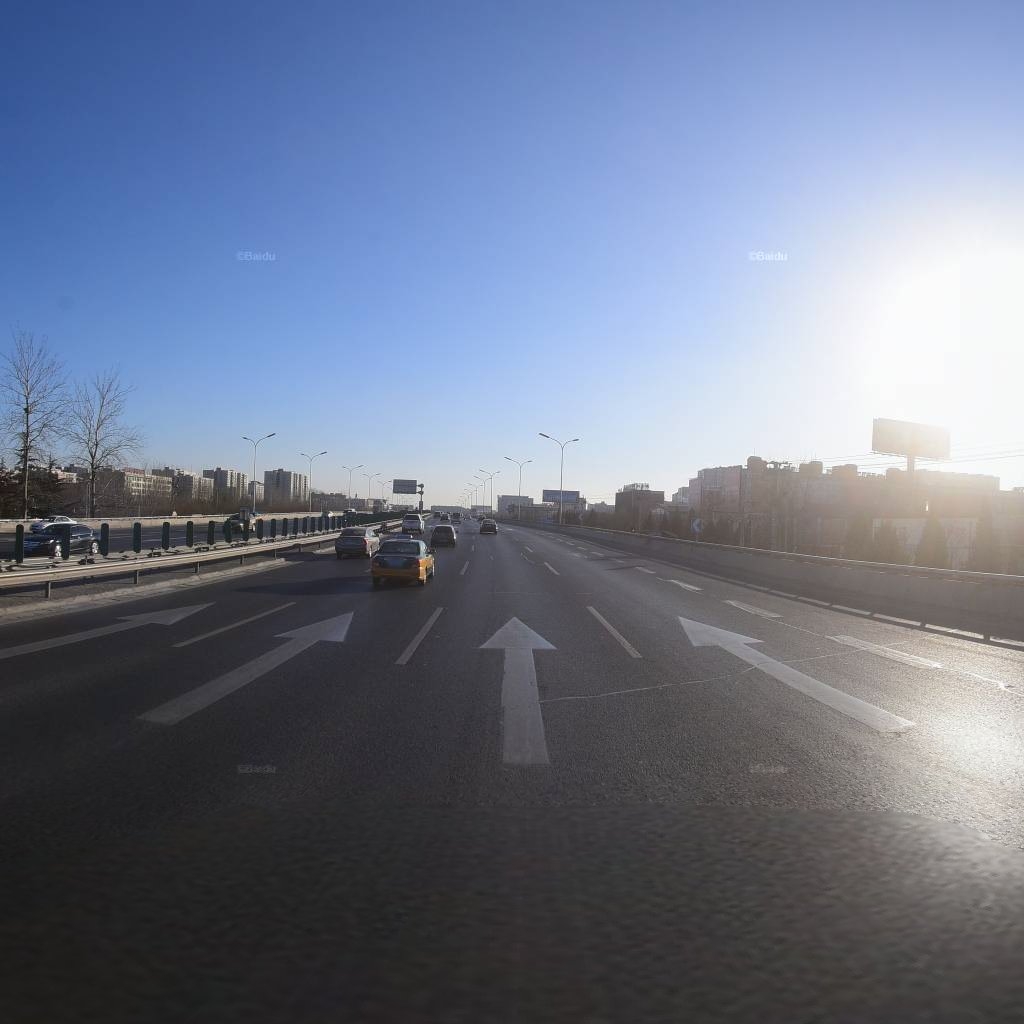
Region: Haidian
Road damage annotations: transverse patch, longitudinal patch